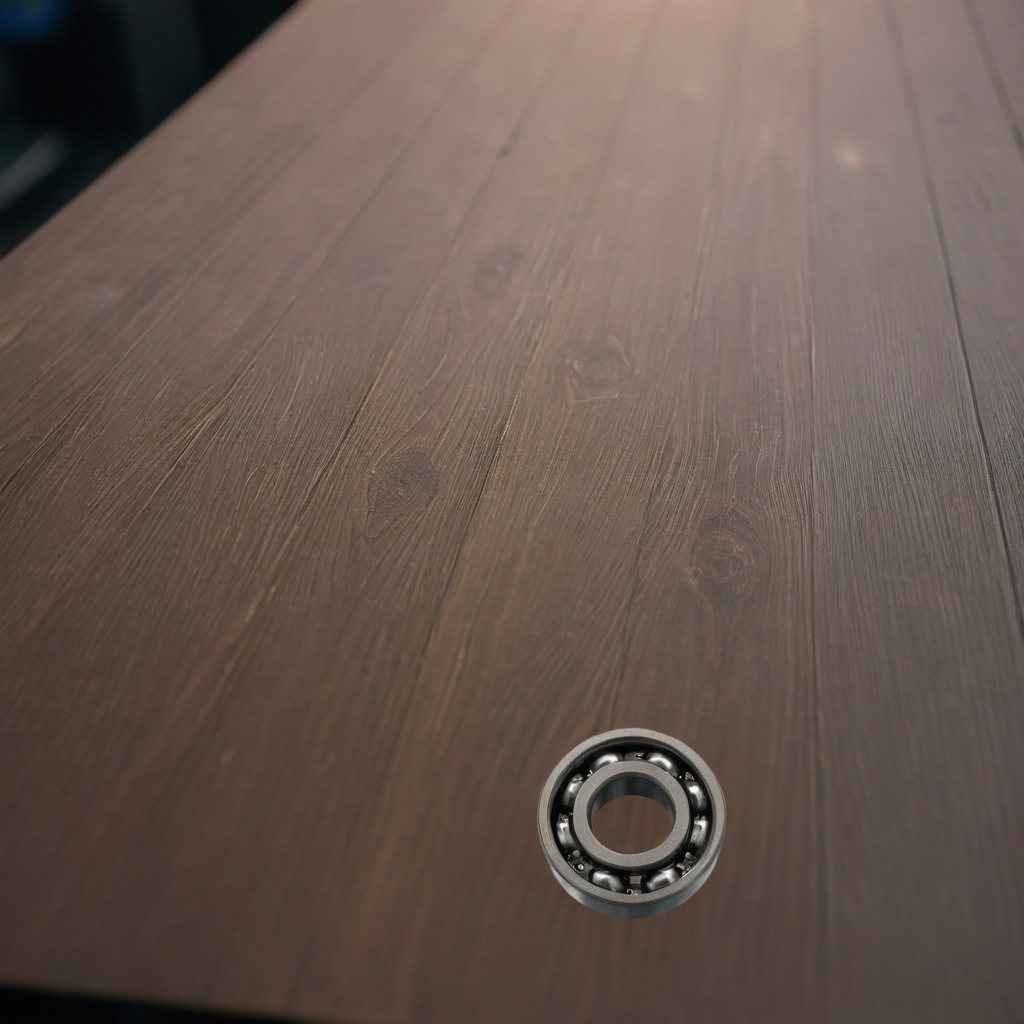
A metal ball bearing is lying on a table with burn marks in a small garage at twilight.